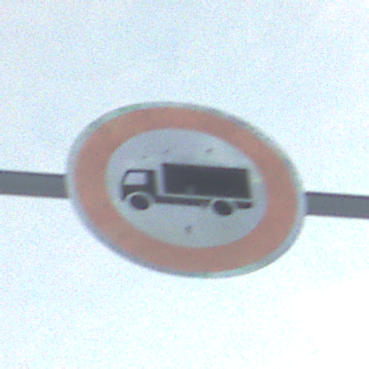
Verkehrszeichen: VerbotFuerKraftfahrzeugeUeberDreiKommaFuenfTonnen
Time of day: SunriseSunset
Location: Outdoor (Nature)
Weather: PartlyCloudy
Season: NotSpecified
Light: Natural